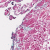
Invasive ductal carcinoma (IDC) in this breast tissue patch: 0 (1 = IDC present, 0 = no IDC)